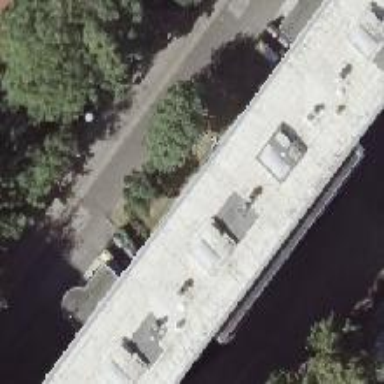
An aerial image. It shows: Flat-roofed apartment building with tar paper roofing material.